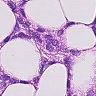
Metastatic tissue present: yes